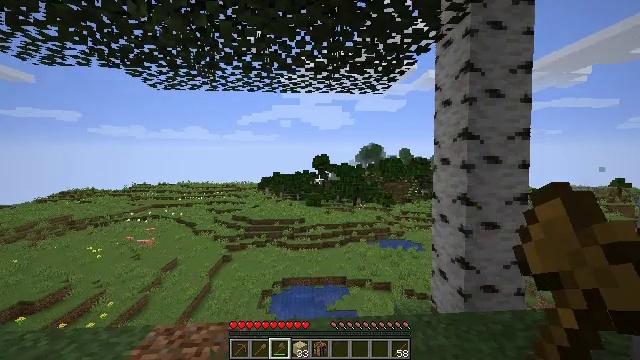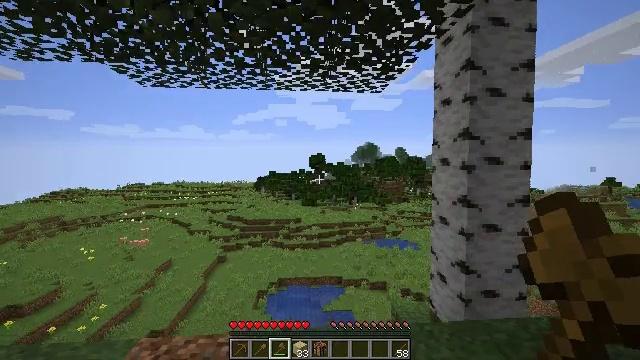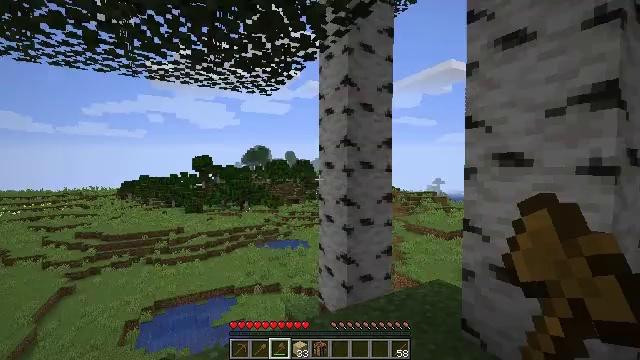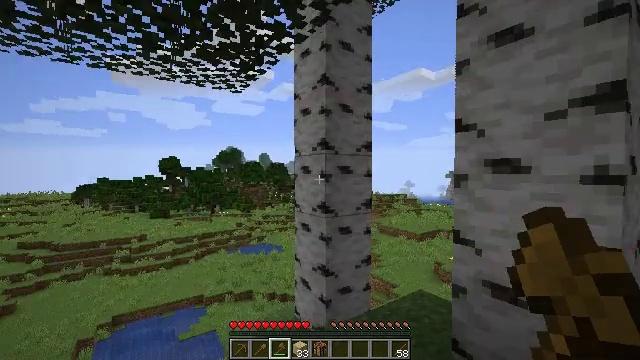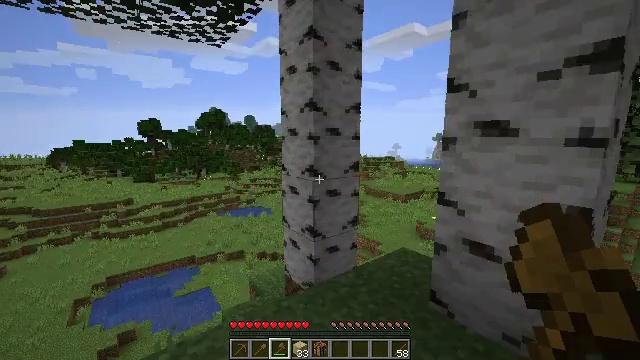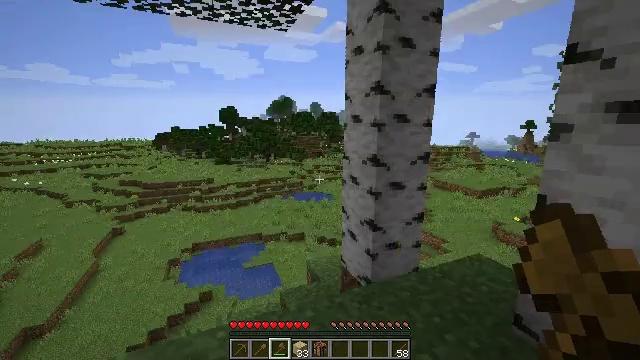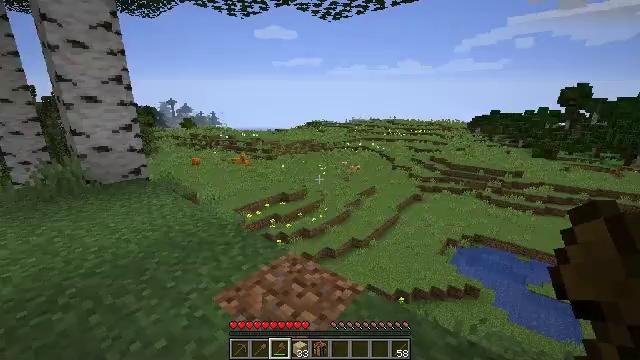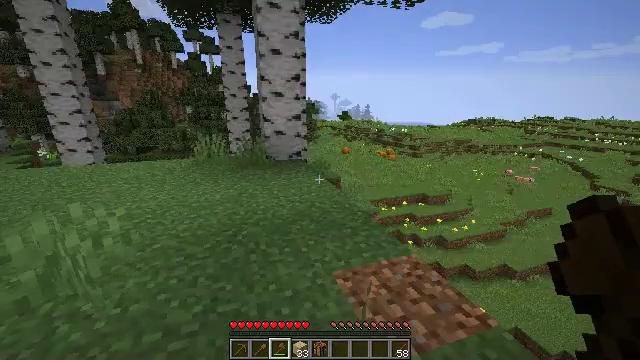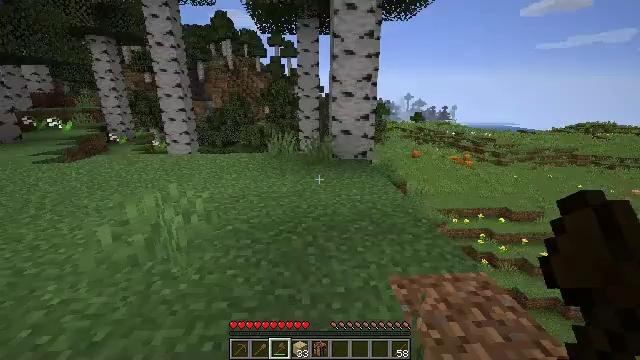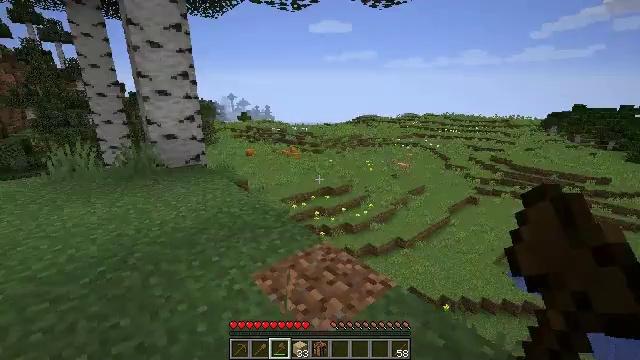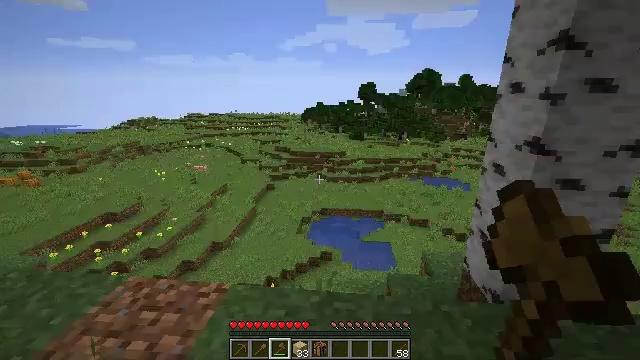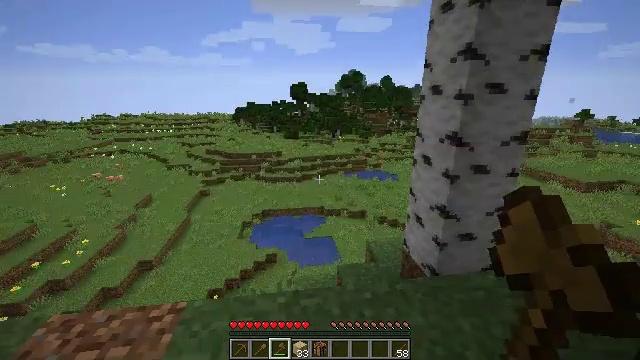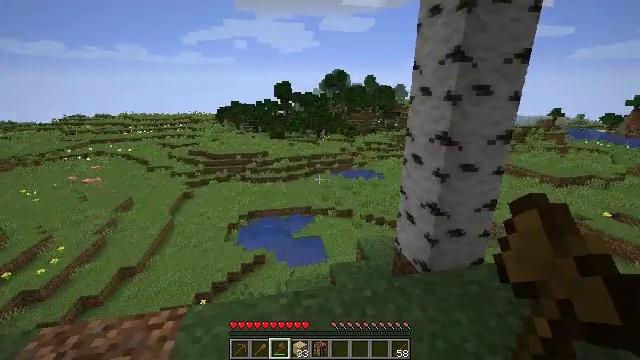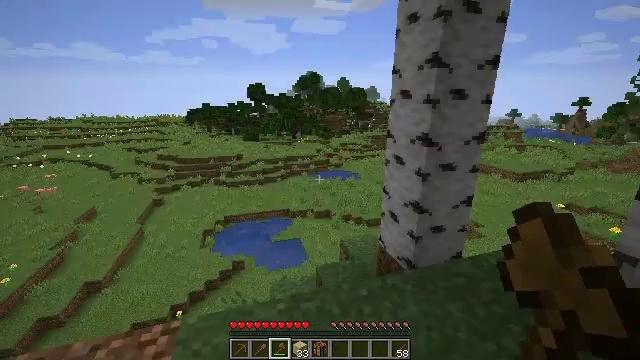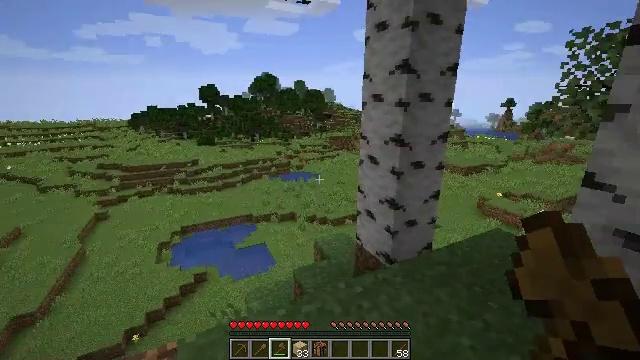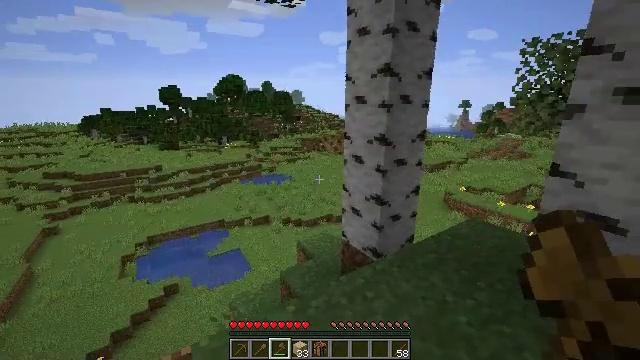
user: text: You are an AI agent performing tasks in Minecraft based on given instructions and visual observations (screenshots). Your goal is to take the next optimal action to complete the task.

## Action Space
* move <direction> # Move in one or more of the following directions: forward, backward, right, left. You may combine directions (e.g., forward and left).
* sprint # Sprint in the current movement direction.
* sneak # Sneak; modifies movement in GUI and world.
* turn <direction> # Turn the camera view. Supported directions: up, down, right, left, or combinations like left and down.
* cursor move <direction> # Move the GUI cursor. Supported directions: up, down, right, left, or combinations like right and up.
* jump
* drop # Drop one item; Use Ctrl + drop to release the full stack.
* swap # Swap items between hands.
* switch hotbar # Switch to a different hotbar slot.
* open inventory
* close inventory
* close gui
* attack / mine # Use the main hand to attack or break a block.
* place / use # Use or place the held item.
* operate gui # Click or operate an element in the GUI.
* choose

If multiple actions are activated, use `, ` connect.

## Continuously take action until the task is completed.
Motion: motion action
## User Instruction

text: Break the birch log in the forest.
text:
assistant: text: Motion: move forward
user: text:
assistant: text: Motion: move forward, turn right
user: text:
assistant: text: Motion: move forward, turn right
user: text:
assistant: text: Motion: move forward, turn right and down
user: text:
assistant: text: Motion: move forward and move right, turn left and down
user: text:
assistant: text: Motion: turn left and down
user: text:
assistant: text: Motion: turn left and down
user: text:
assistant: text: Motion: turn left
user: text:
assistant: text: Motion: move left, turn right
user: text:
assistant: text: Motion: move left, turn right
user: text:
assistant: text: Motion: move left, turn right
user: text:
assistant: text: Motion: move left, turn right
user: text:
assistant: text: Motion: move left, turn right
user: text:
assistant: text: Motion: move left, turn right
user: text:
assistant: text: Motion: move back and move left, turn right
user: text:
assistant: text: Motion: move back and move left
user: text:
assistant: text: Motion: move back and move left
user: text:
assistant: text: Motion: move back and move left
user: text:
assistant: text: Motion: move back and move left, turn left and up
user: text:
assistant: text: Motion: move back and move left, turn left and up
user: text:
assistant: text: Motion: move back and move left, turn left
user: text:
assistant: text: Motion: move left, turn left
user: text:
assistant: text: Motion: move left, turn left
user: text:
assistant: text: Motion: move forward and move left, turn left and up
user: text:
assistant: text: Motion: move forward
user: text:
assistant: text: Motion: move forward, turn right
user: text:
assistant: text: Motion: move forward
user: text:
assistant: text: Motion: move forward
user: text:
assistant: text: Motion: move forward
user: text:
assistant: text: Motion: move forward